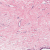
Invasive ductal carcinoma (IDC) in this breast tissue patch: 0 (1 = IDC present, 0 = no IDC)